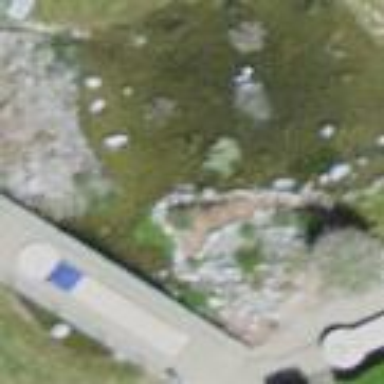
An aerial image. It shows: Swimming pool located in leisure land.